The image is a 2-D grayscale rendering of a rotating-machine vibration signal (signal-to-image). Determine the machine's mechanical condition. Answer with exactly one of: normal, misalignment, unbalance, looseness.
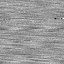
Answer: unbalance